Interaction volume radius: 10 \u00c5
Interaction volume height: 10 \u00c5
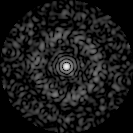
Disorder parameter: 0.7866